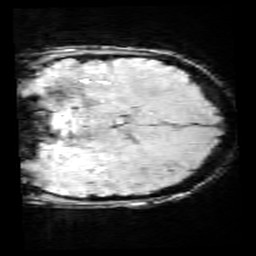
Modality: SWI
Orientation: coronal
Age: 10
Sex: female
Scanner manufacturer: siemens
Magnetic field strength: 3 T
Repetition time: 0.027 s
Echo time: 0.02 s